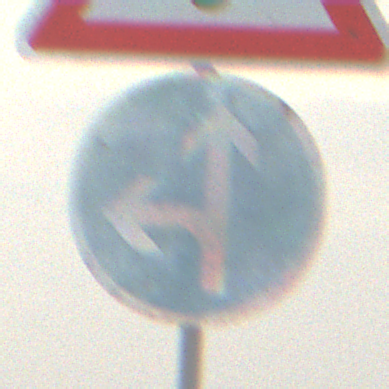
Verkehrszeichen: VorgeschriebeneFahrtrichtungGeradeausOderLinks
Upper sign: Lichtzeichenanlage
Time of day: MorningAfternoon
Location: Outdoor (Nature)
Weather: Overcast
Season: Winter
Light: Natural